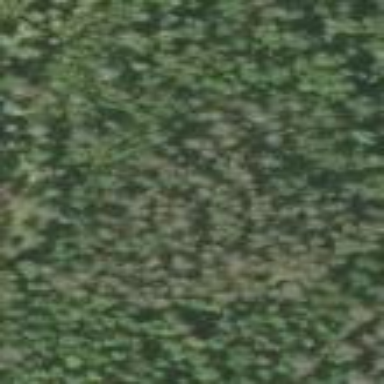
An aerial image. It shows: Woodland with needle-leaved trees.